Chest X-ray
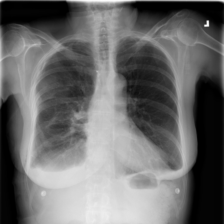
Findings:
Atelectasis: negative
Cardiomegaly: negative
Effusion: positive
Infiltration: negative
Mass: negative
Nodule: negative
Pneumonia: negative
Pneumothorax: positive
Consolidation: negative
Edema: negative
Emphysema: negative
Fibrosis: negative
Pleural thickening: positive
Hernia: negative